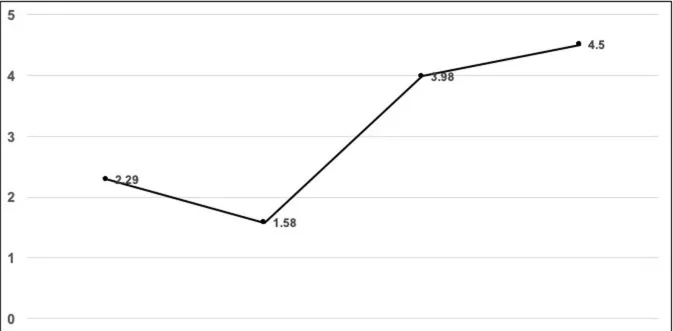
Clinical findings timeline. MPA, microscopic polyangiitis; GC, glucocorticoid; CTX, cyclophosphamide; PE, plasmapheresis; RTX, rituximab; RF, renal function; PRES, posterior reversible encephalopathy syndrome; HD, hemodialysis.
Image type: chart (chart)